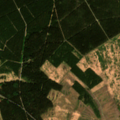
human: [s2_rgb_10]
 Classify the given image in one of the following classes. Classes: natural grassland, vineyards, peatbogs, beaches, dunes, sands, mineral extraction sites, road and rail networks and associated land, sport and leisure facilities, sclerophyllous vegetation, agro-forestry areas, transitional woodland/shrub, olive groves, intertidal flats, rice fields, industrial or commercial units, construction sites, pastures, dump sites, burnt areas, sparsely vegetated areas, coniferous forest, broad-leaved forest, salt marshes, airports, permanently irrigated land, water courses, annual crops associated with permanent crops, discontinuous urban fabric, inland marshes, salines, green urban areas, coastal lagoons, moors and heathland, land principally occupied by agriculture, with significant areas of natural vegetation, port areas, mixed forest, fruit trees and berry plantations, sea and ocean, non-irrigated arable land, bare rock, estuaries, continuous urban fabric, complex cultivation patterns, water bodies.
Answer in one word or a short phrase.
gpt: coniferous forest, transitional woodland/shrub, peatbogs